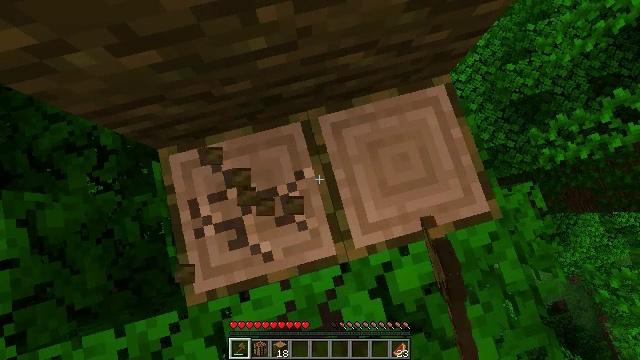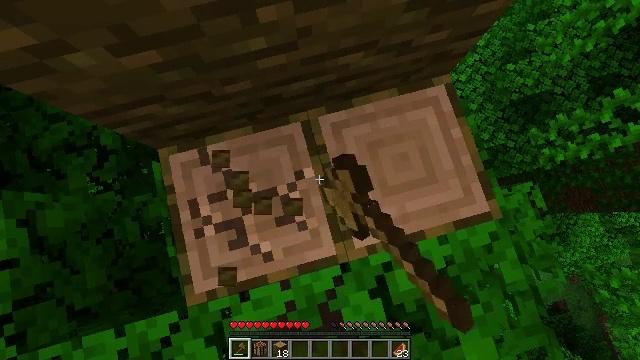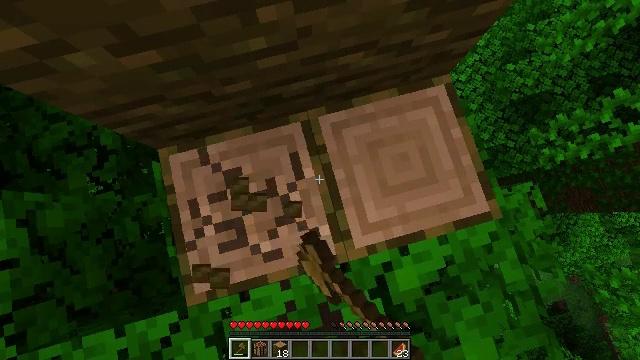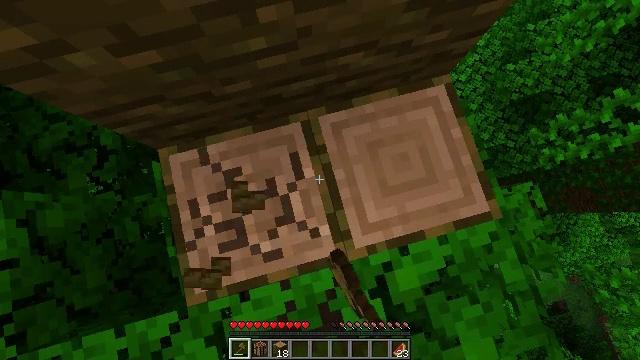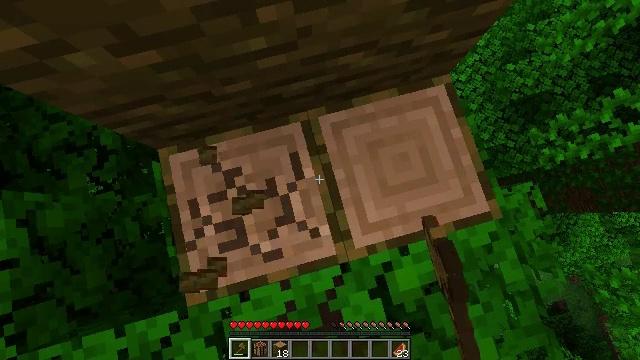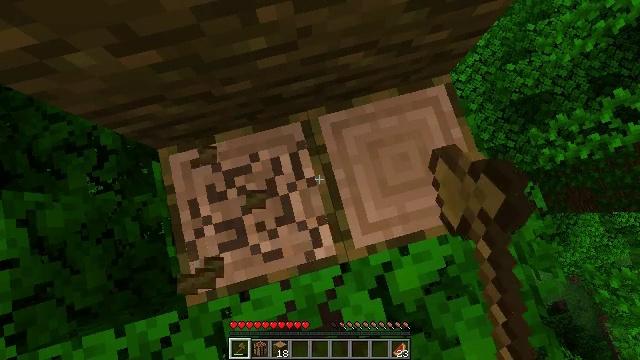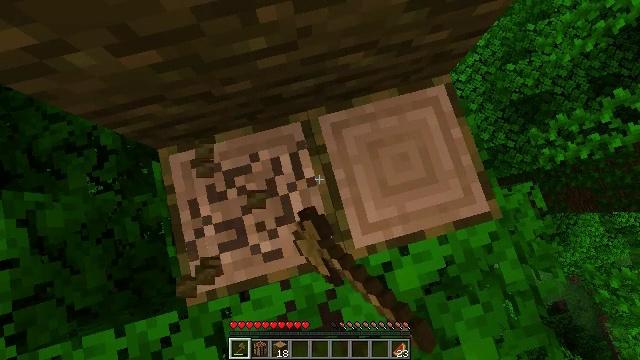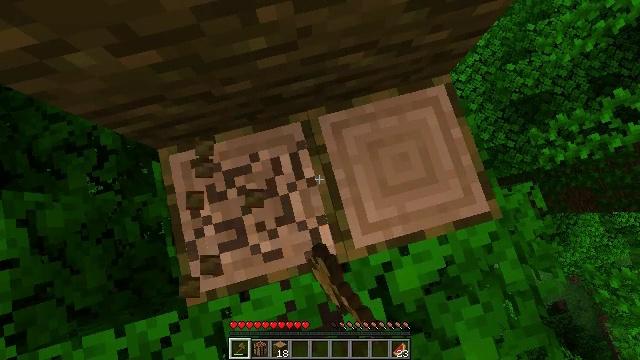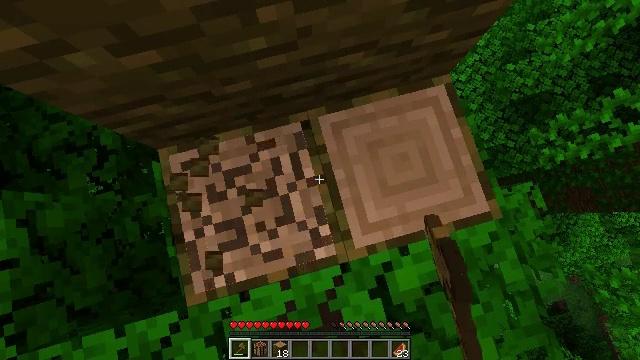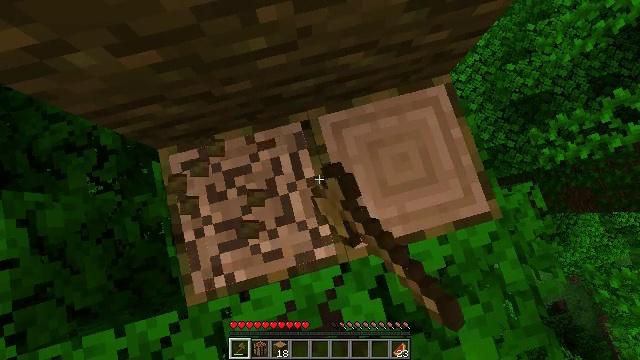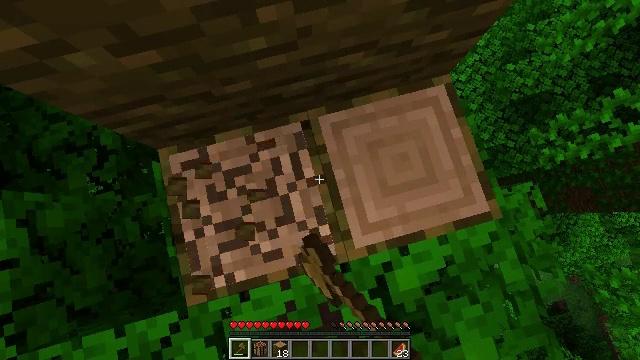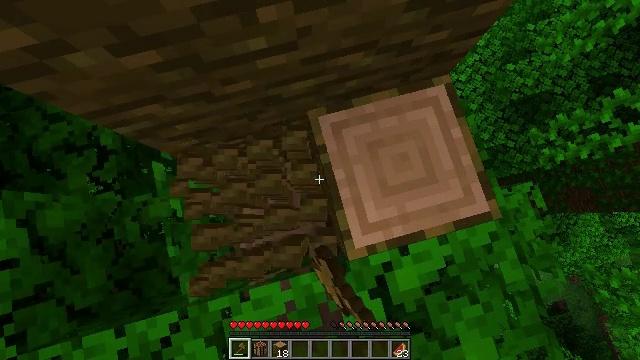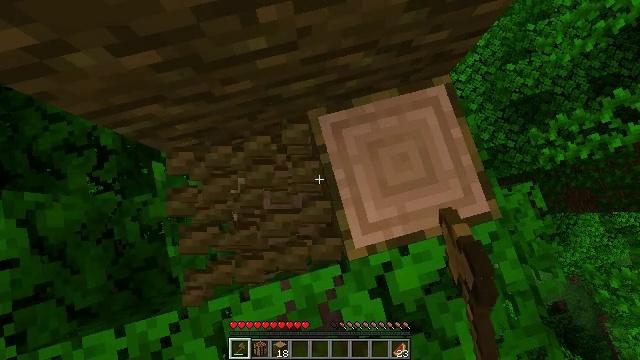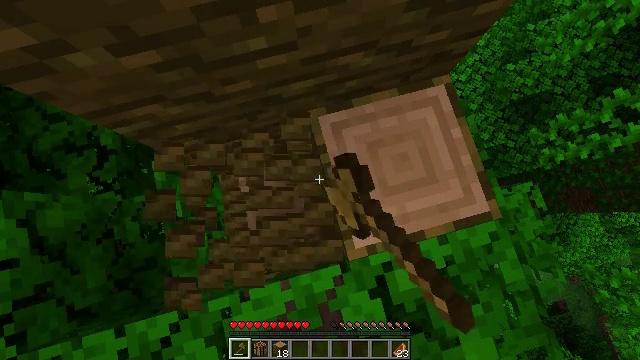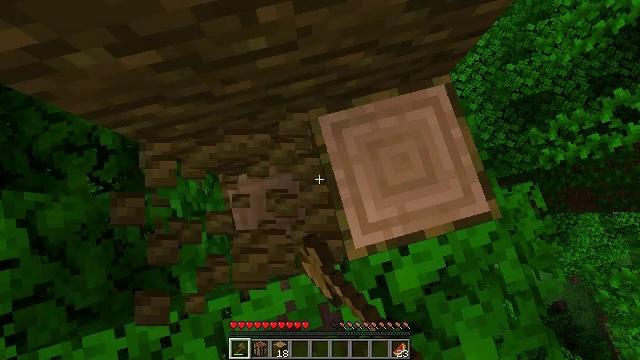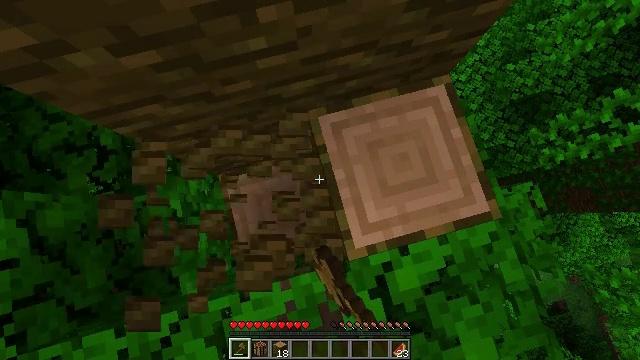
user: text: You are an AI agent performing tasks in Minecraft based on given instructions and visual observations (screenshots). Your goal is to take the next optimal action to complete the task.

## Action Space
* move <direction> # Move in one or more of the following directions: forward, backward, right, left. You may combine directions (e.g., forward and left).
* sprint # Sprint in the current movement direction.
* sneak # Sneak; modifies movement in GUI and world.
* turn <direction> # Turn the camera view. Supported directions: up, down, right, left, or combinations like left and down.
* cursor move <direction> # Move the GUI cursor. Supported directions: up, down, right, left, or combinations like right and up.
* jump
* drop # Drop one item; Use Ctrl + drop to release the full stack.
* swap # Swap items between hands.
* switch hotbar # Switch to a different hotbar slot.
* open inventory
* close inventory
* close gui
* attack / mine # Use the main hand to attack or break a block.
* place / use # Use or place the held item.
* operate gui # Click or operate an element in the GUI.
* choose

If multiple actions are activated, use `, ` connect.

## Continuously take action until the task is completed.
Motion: motion action
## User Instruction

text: Collect the jungle log for building.
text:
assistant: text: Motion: attack / mine
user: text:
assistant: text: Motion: attack / mine
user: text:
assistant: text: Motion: attack / mine
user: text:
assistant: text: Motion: attack / mine
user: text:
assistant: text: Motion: attack / mine
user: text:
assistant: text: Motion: attack / mine
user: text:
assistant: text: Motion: attack / mine
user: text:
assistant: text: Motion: attack / mine
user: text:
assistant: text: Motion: attack / mine
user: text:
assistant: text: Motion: attack / mine
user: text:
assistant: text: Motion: attack / mine
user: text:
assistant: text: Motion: attack / mine
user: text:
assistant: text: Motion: attack / mine
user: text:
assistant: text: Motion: attack / mine
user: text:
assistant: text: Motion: attack / mine
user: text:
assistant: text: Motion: attack / mine
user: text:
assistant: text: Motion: turn right and up, attack / mine
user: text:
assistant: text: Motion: turn right and up, attack / mine
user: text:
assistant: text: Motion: turn right, attack / mine
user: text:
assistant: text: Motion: attack / mine
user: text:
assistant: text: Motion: attack / mine
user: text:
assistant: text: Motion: attack / mine
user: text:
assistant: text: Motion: attack / mine
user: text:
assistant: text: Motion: attack / mine
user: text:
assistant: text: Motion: attack / mine
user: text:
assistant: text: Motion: attack / mine
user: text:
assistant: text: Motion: attack / mine
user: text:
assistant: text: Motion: attack / mine
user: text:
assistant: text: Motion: attack / mine
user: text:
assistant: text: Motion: attack / mine